Interaction volume radius: 10 \u00c5
Interaction volume height: 10 \u00c5
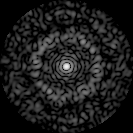
Disorder parameter: 0.8451